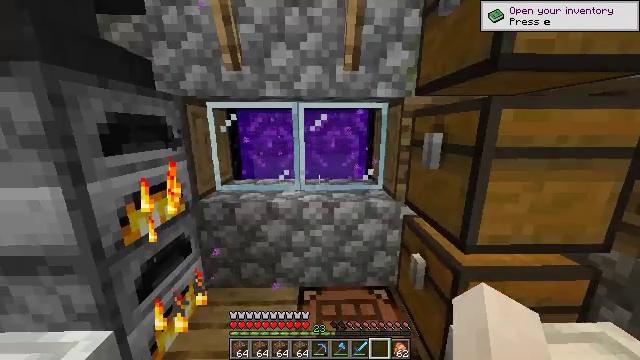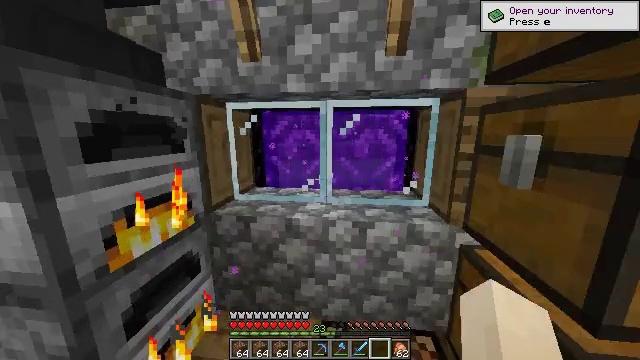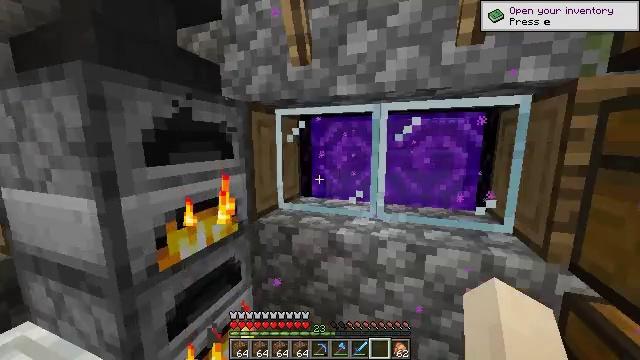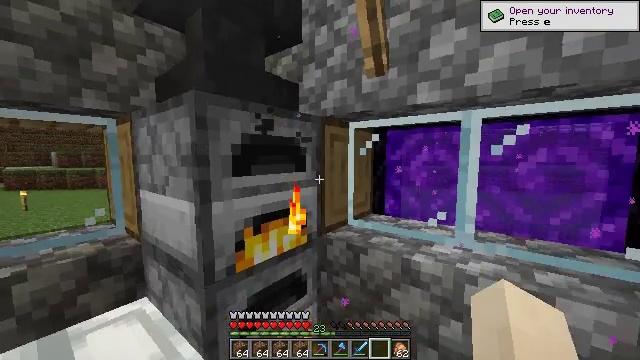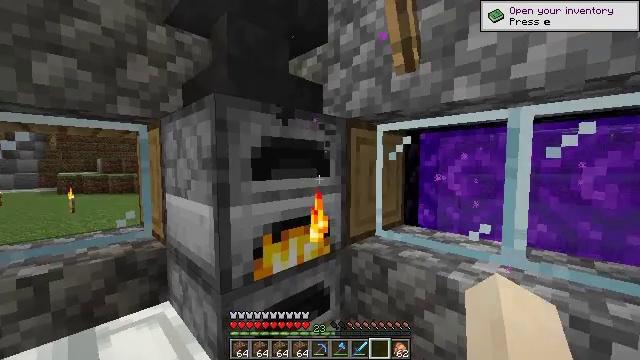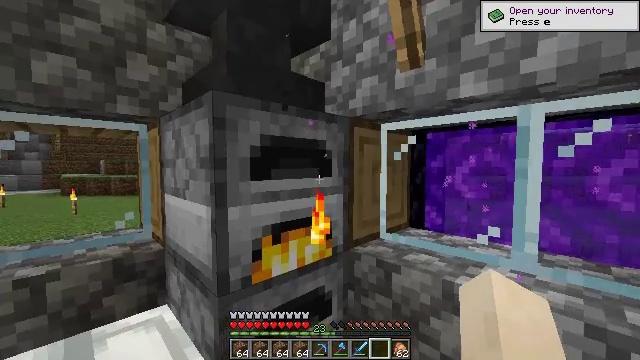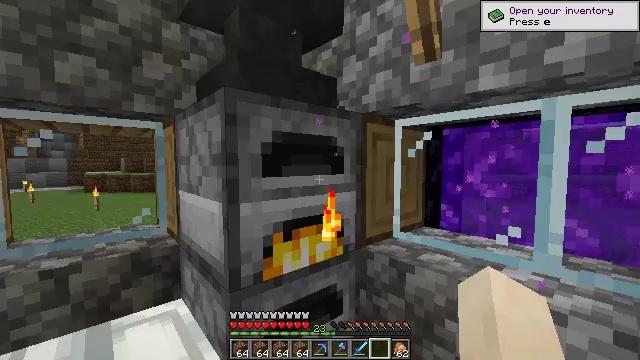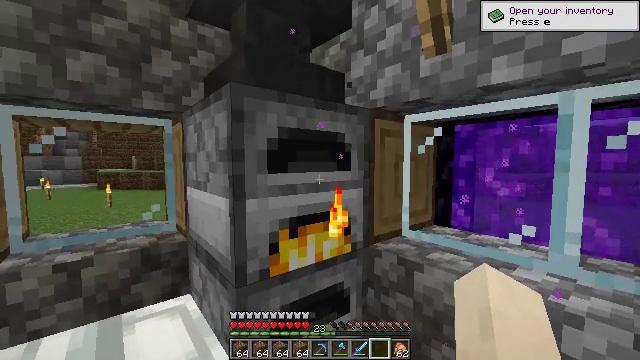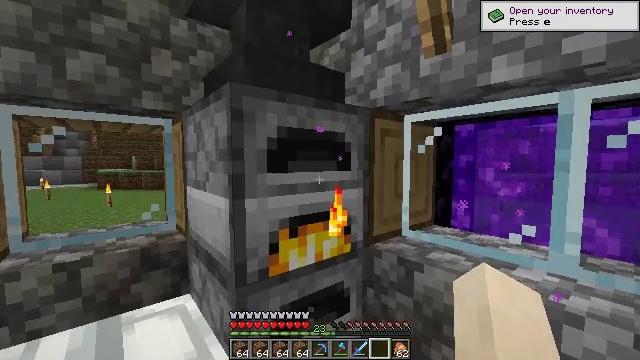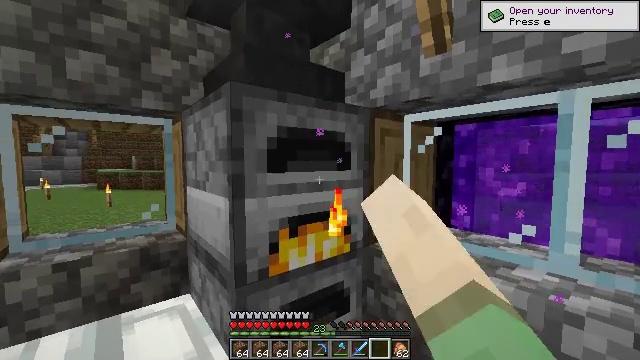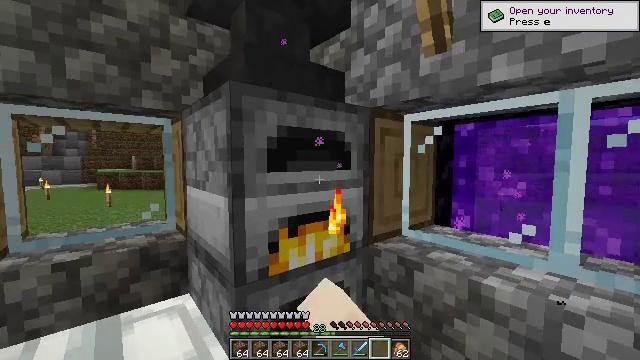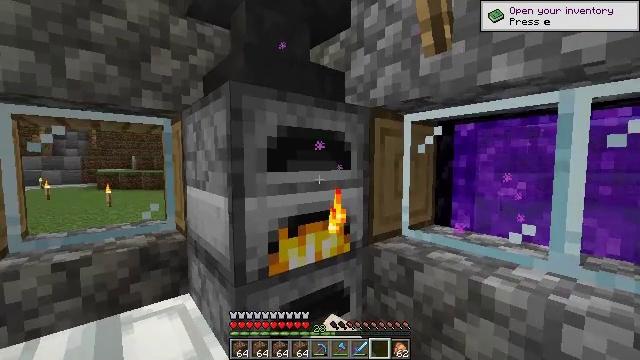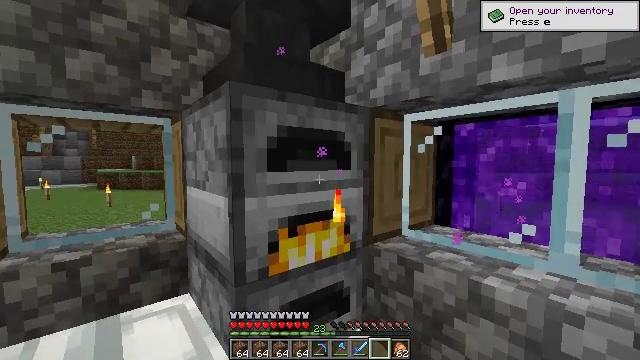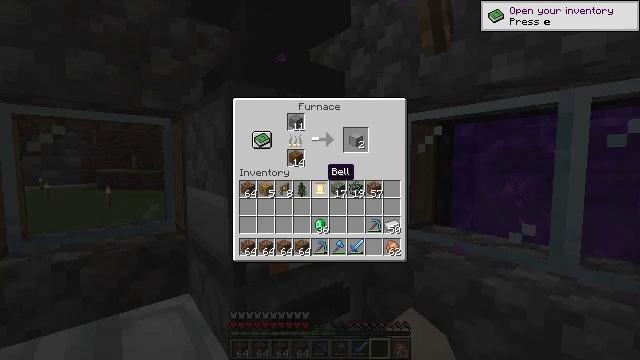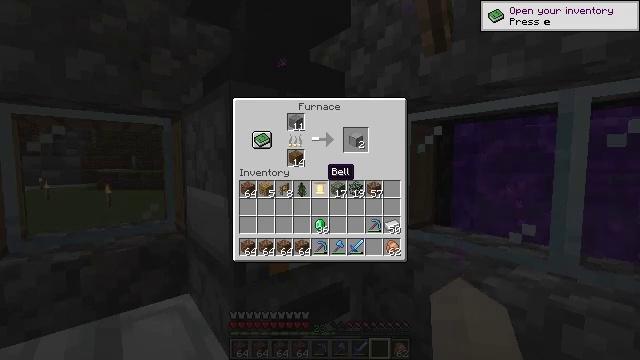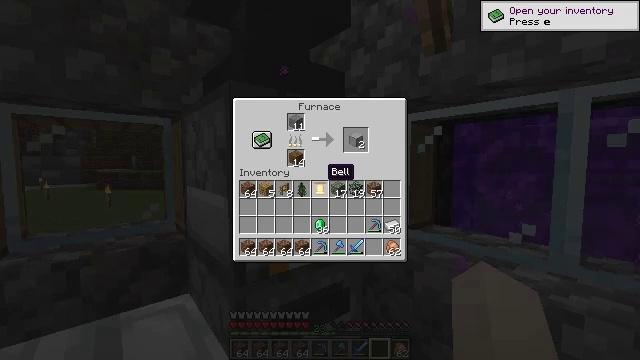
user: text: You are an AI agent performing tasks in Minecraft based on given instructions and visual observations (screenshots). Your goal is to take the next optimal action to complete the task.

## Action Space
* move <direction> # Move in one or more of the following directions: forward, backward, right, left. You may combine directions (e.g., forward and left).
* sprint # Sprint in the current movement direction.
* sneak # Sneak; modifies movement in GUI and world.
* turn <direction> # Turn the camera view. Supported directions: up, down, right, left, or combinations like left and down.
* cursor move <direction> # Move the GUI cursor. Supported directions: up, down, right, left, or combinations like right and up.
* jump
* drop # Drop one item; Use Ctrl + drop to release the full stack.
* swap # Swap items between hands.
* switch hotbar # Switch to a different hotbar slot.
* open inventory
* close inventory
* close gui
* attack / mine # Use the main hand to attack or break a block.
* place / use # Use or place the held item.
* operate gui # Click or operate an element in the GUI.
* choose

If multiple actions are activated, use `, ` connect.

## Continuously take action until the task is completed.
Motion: motion action
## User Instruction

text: Smelt stone into a smooth stone.
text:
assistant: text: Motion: turn left and up
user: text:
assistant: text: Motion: turn left and up
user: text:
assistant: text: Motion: turn left and up
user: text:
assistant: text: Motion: turn left and up
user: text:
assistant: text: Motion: turn left
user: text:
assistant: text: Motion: turn left
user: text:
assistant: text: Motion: turn left
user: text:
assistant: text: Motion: use / place
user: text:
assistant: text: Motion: use / place
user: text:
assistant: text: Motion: use / place
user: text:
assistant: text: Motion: use / place
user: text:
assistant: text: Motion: no_op
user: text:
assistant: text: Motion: open gui
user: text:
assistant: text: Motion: no_op
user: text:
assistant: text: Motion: no_op
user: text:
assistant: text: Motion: no_op
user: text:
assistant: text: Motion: no_op
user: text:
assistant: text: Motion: no_op
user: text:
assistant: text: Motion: cursor move right
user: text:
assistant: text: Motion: no_op
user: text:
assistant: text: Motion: no_op
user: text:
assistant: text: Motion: no_op
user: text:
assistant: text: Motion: no_op
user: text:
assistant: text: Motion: no_op
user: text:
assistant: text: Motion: no_op
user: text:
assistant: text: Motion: no_op
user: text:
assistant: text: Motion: no_op
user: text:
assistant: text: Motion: no_op
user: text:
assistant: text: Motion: no_op
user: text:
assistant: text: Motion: no_op